Question: I have 9x9 matrix and i flattened it into a vector of 81 elements; then i defined a grid of 9 blocks with 9 threads each for a total of 81 threads; here's a picture of the grid

Then i tried to verify what was the index related to the the thread (0,0) of block (1,1); first i calculated the i-th column and the j-th row like this:
i = blockDim.x*blockId.x + threadIdx.x = 3*1 + 0 = 3
j = blockDim.y*blockId.y + threadIdx.y = 3*1 + 0 = 3
therefore the index is:
index = N*i + j = 9*3 +3 = 30
As a matter of fact thread (0,0) of block (1,1) is actually the 30th element of the matrix;
Now here's my problem: let's say a choose a grid with 4 blocks (0,0)(1,0)(0,1)(1,1) with 4 threads each (0,0)(1,0)(0,1)(1,1)
Let's say i keep the original vector with 81 elements; what should i do to get the index of a generic element of the vector by using just 4*4 = 16 threads? i have tried the formulas written above but they don't seem to apply.
My goal is that every thread handles a single element of the vector...
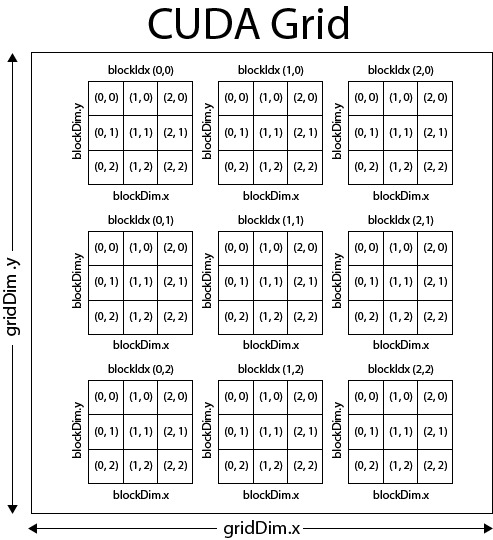
Answer: A common way to have a smaller number of threads cover a larger number of data elements is to use a "grid-striding loop". Suppose I had a vector of length 'n' elements, and I had some smaller number of threads, and I wanted to take every element, add 1 to it, and store it back in the original vector. That code could look something like this:
'''
__global__ void my_inc_kernel(int *data, int n){
int idx = (gridDim.x*blockDim.x)*(threadIdx.y+blockDim.y*blockIdx.y) + (threadIdx.x+blockDim.x*blockIdx.x);
while(idx < n){
data[idx]++;
idx += (gridDim.x*blockDim.x)*(gridDim.y*blockDim.y);}
}
'''
(the above is coded in browser, not tested)
The only complicated parts above are the indexing parts. The initial calculation of 'idx' is just a typical creation/assignment of a globally unique id ('idx') to each thread in a 2D threadblock/grid structure. Let's break it down:
'''
int idx = (gridDim.x*blockDim.x)*(threadIdx.y+blockDim.y*blockIdx.y) +
(width of grid in threads)*(thread y-index)
(threadIdx.x+blockDim.x*blockIdx.x);
(thread x-index)
'''
The amount added to 'idx' on each pass of the while loop is the size of the 2D grid in total threads. Therefore, each iteration of the while loop does one "grid's width" of elements at a time, and then "strides" to the next grid-width, to process the next group of elements. Let's break that down:
'''
idx += (gridDim.x*blockDim.x)*(gridDim.y*blockDim.y);
(width of grid in threads)*(height of grid in threads)
'''
This methodology does not require that the total number of elements be evenly divisible the number of threads. The conditional check of the while-loop handles all cases of relationship between vector size and grid size.
This particular grid-striding loop methodology has the additional benefit (in terms of mapping elements to threads) that it tends to naturally promote coalesced access. The reads and writes to 'data' vector in the code above will coalesce perfectly, due to the behavior of the grid-striding loop. You can enhance coalescing behavior in this case by choosing blocks that are a whole-number multiple of 32, but that is not central to your question.